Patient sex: M
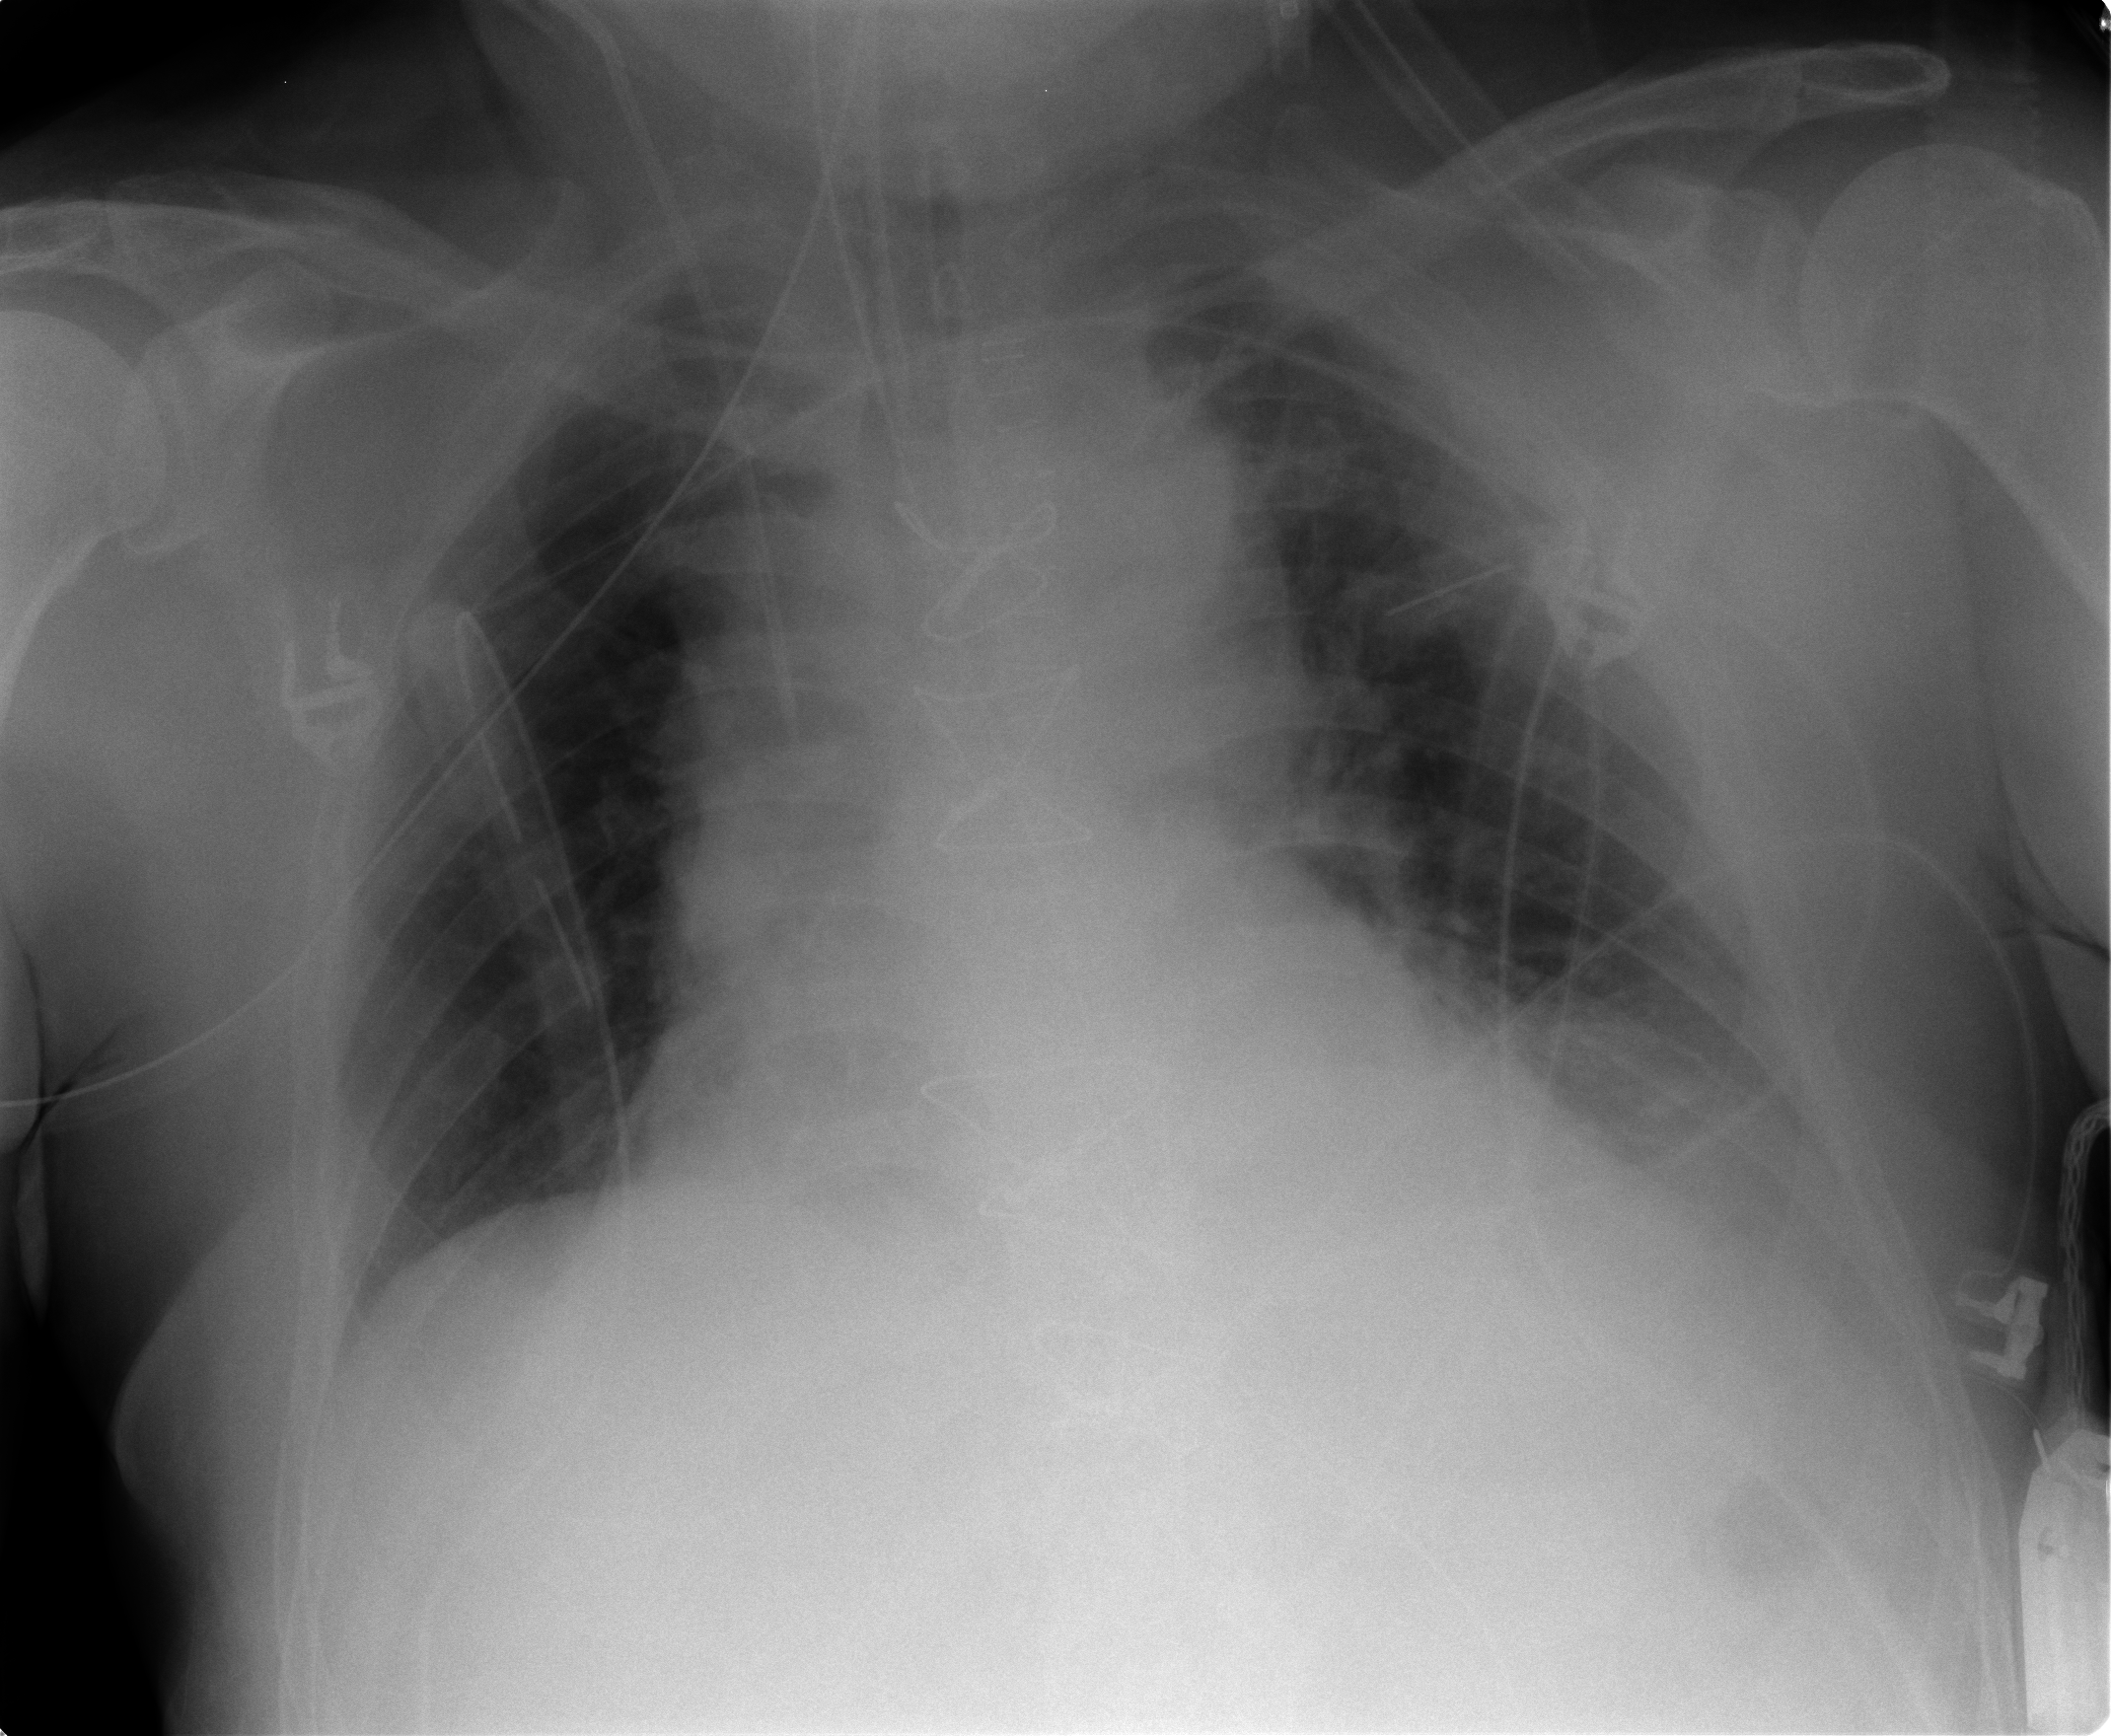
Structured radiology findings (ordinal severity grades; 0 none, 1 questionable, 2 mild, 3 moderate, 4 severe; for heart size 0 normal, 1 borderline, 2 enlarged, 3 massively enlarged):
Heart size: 2
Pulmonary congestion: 2
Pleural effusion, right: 0
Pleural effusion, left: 2
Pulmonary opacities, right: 0
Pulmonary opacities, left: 0
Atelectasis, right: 0
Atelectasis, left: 2